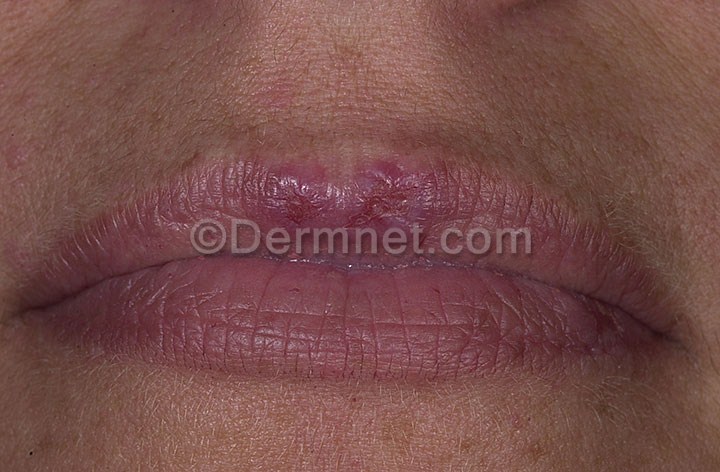
Disease: Lupus and other Connective Tissue diseases